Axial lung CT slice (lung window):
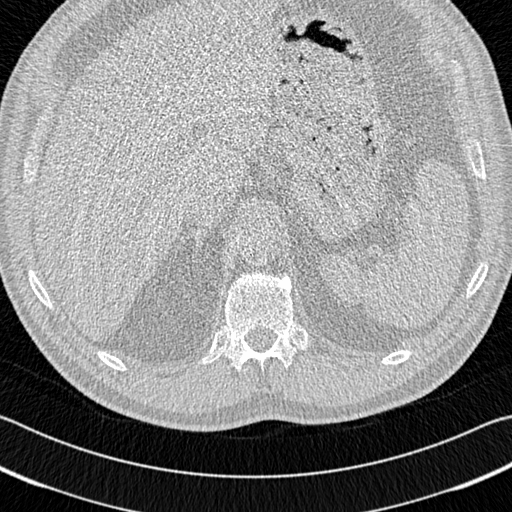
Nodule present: no